Question: I'm trying to plot to confusion matrix in the same image, but they come out in different sizes.
Here's the code:
'''
fig, ax = plt.subplots(nrows=1, ncols=2, figsize = (18,8))
fig.suptitle('Matriz de Confusao')
skplt.metrics.plot_confusion_matrix(y_test, y_pred_log, normalize=True, ax=ax[0], title=('Regressao Logistica'))
skplt.metrics.plot_confusion_matrix(y_test, y_pred_tree, normalize=True, ax=ax[1], title=('Arvore de decisao'))
ax[0].xaxis.set_ticklabels(['Normal', 'Fraude']); ax[0].yaxis.set_ticklabels(['Normal', 'Fraude']);
ax[1].xaxis.set_ticklabels(['Normal', 'Fraude']); ax[1].yaxis.set_ticklabels(['Normal', 'Fraude']);
plt.show()
'''
And this is what I'm getting:

How can I change the size of the second plot?
Also if I could delete the extra color bar would be nice.
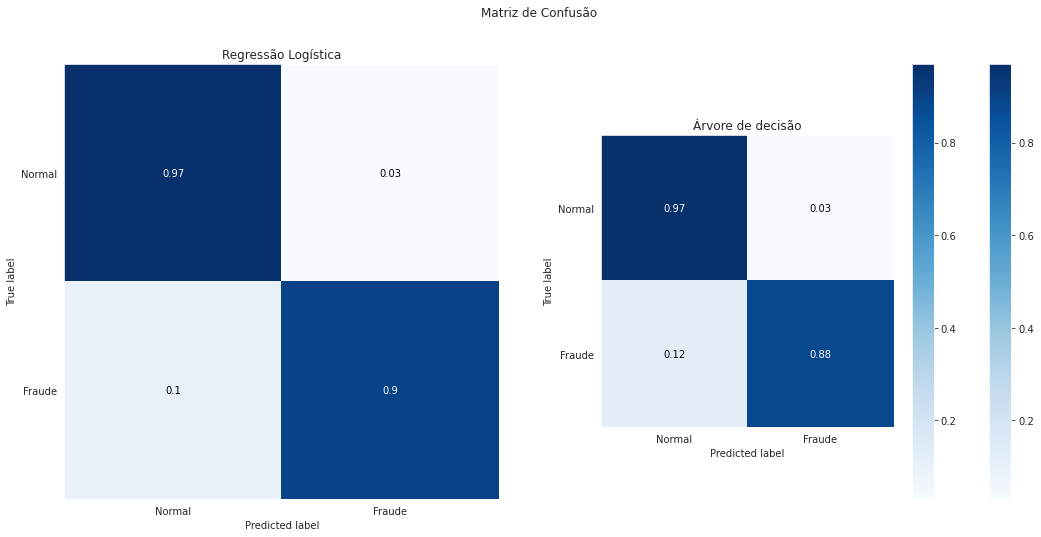
Answer: You sould define the axes where colorbar need to be placed. You can check <URL> as a reference.
Applying those concept to your case would result in something similar to this:
'''
import matplotlib.pyplot as plt
import numpy as np
M1 = np.random.rand(2, 2)
M2 = np.random.rand(2, 2)
fig, ax = plt.subplots(1, 2, figsize = (18, 8))
plt.subplots_adjust(right = 0.77)
cbar_ax_1 = fig.add_axes([0.8, 0.1, 0.04, 0.8])
cbar_ax_2 = fig.add_axes([0.9, 0.1, 0.04, 0.8])
im_1 = ax[0].imshow(M1, cmap = 'magma')
im_2 = ax[1].imshow(M2, cmap = 'magma')
plt.colorbar(im_1, cax = cbar_ax_1)
plt.colorbar(im_2, cax = cbar_ax_2)
plt.show()
'''
<URL>
---
If you want one colorbar only, it is wiser to normalize the unique colorbar based on both matrices' values:
'''
import matplotlib.pyplot as plt
import numpy as np
from matplotlib.colors import Normalize
from matplotlib import cm
M1 = np.random.rand(2, 2)
M2 = np.random.rand(2, 2)
fig, ax = plt.subplots(1, 2, figsize = (18, 8))
plt.subplots_adjust(right = 0.87)
cbar_ax = fig.add_axes([0.9, 0.1, 0.04, 0.8])
norm = Normalize(vmin = min(np.min(M1), np.min(M2)), vmax = max(np.max(M1), np.max(M2)))
cmap = cm.magma
im_1 = ax[0].imshow(M1, cmap = cmap)
im_2 = ax[1].imshow(M2, cmap = cmap)
plt.colorbar(cm.ScalarMappable(norm = norm, cmap = cmap), cax = cbar_ax)
plt.show()
'''
<URL>